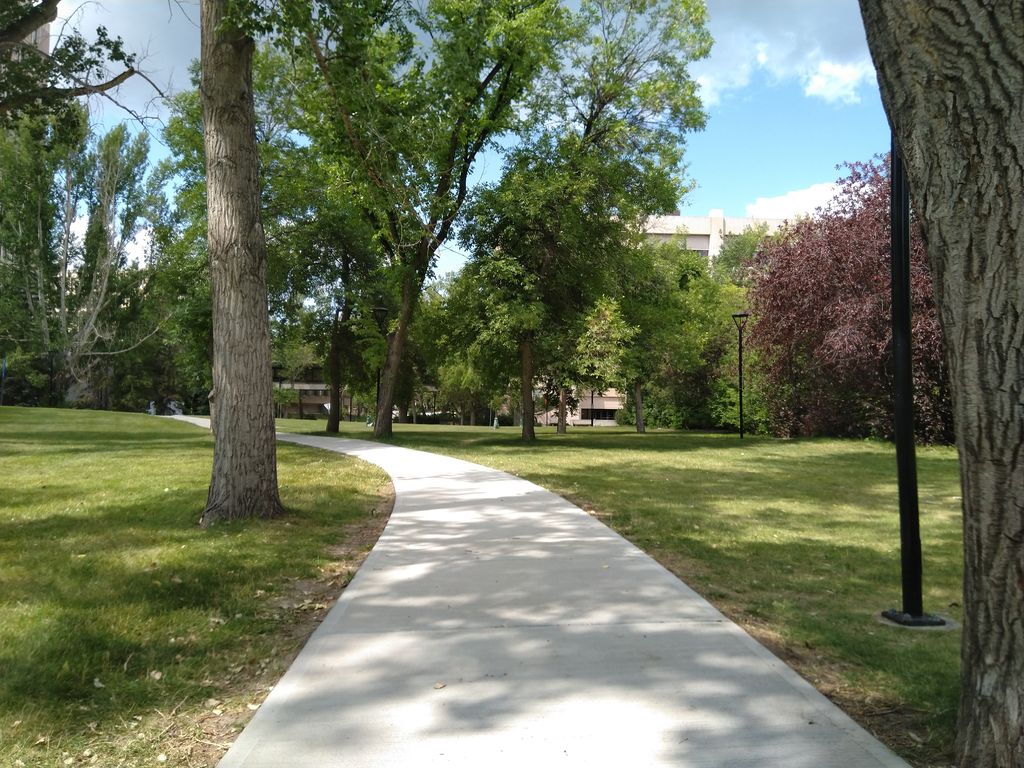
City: calgary